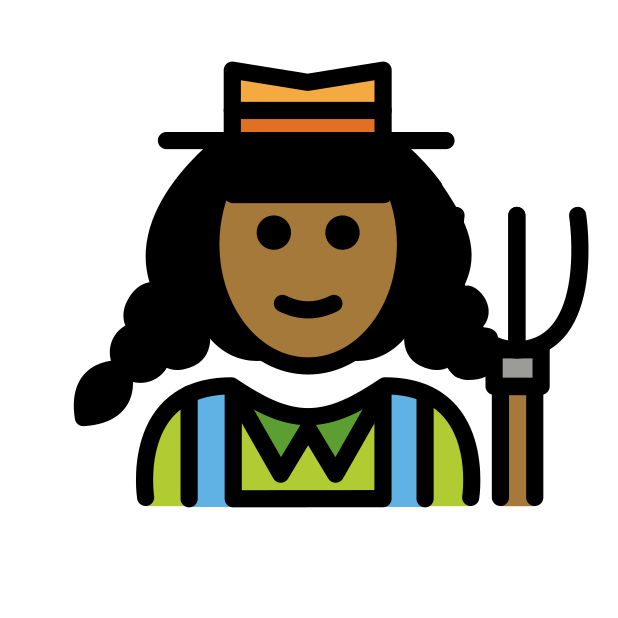
woman farmer: medium-dark skin tone